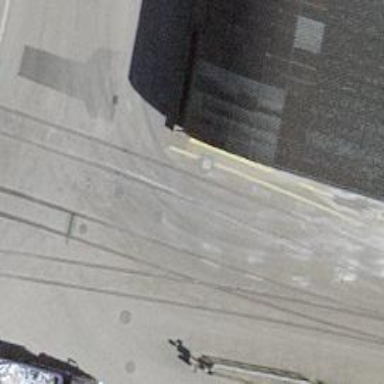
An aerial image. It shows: Railway switch.